Brain MRI, t2w sequence, axial 2D slice.
Patient: age 22, sex F, weight 78 kg, height 1.78 m
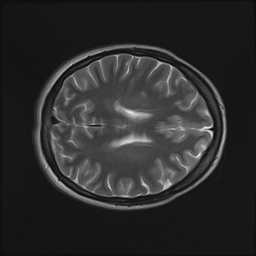